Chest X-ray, AP view. Patient: 74 years old, sex F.
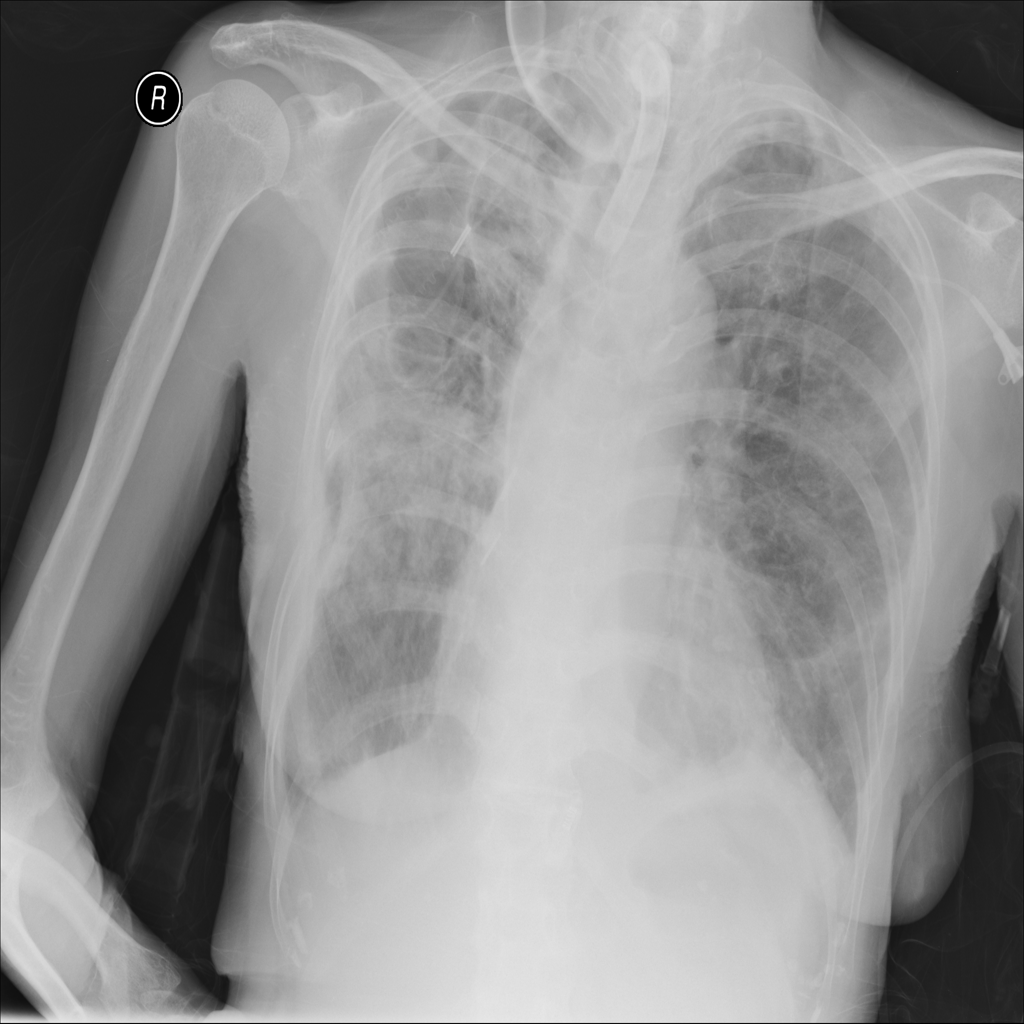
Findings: No Finding